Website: home-depot
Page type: account-dashboard
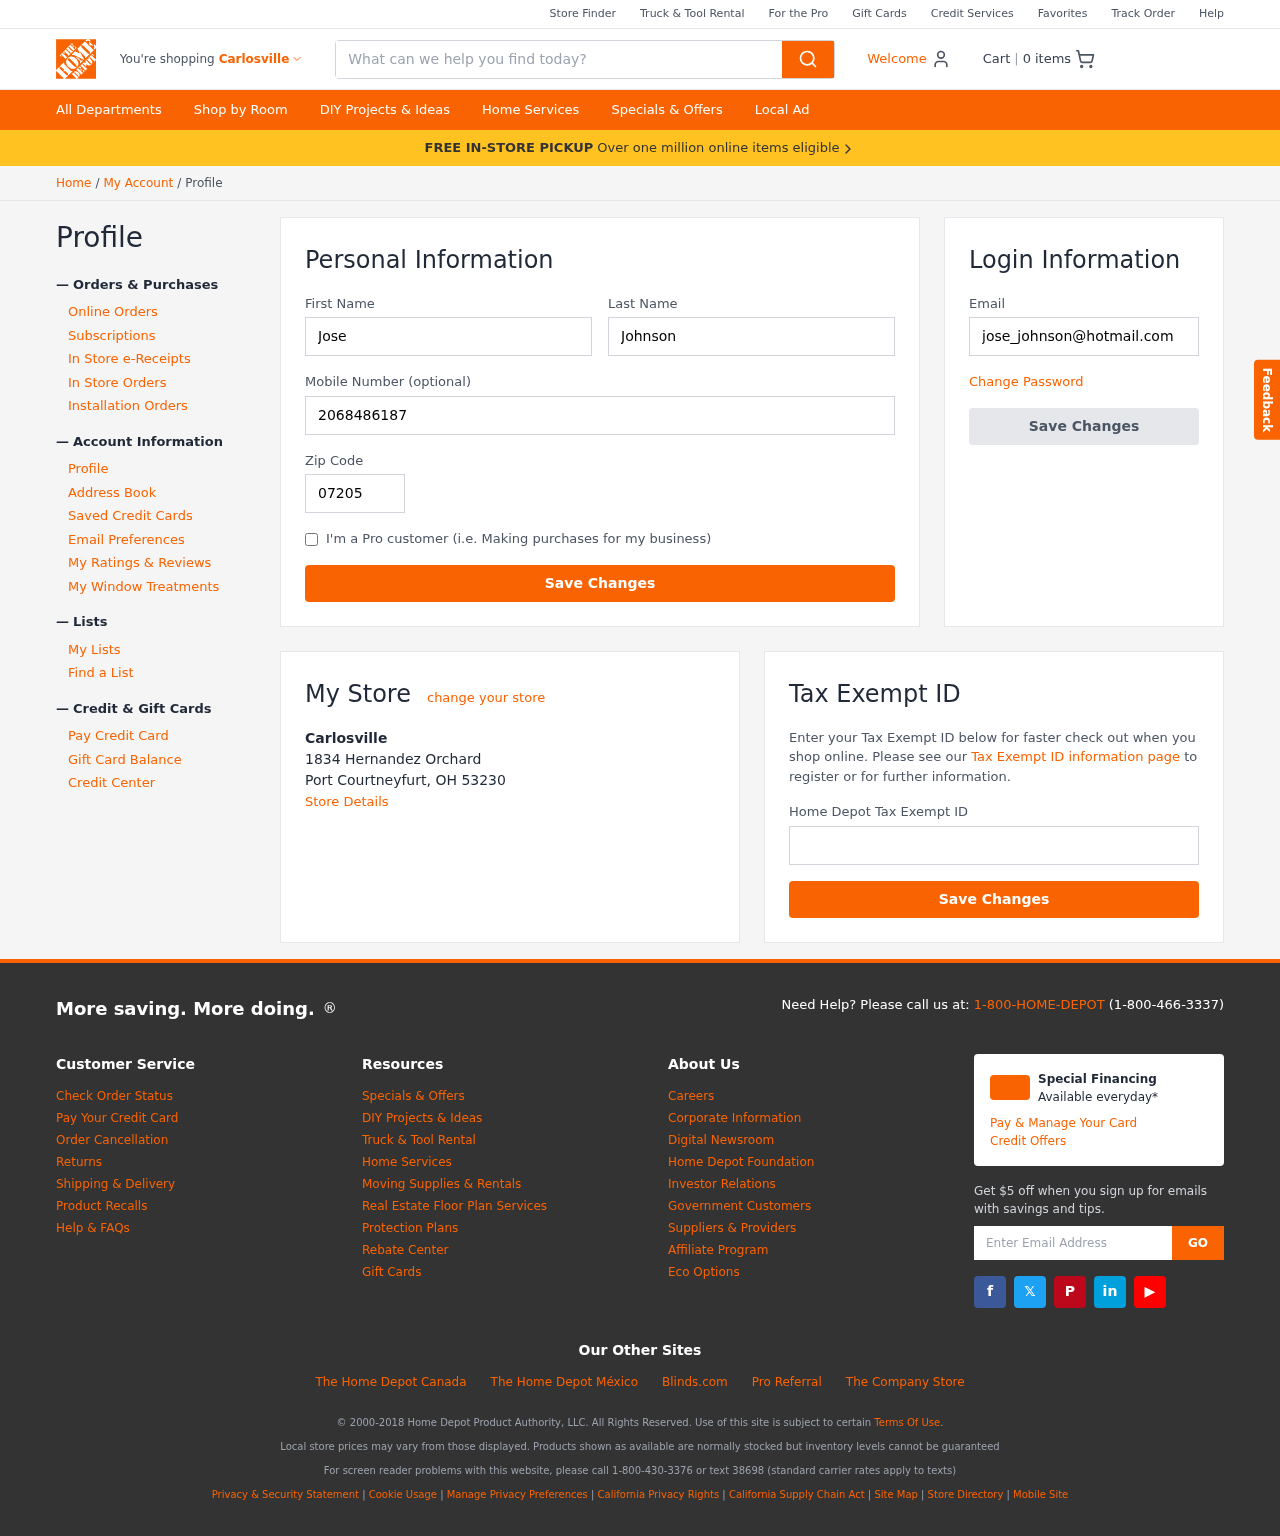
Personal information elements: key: PII_CITY
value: Carlosville
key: PII_EMAIL
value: jose_johnson@hotmail.com
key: PII_FIRSTNAME
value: Jose
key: PII_LASTNAME
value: Johnson
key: PII_LOCATION1_CITY_STATE_ZIP
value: Port Courtneyfurt, OH 53230
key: PII_LOCATION1_NAME
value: Carlosville
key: PII_LOCATION1_STREET
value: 1834 Hernandez Orchard
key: PII_PHONE
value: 2068486187
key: PII_POSTCODE
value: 07205
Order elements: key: ORDER_NUM_ITEMS
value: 0
Search elements: key: HEADER_SEARCH
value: What can we help you find today?